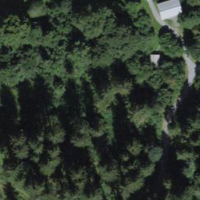
EUNIS habitat code: 43
Species observed at this site:
Sphegina sibirica